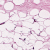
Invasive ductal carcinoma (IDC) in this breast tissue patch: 0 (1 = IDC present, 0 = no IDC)